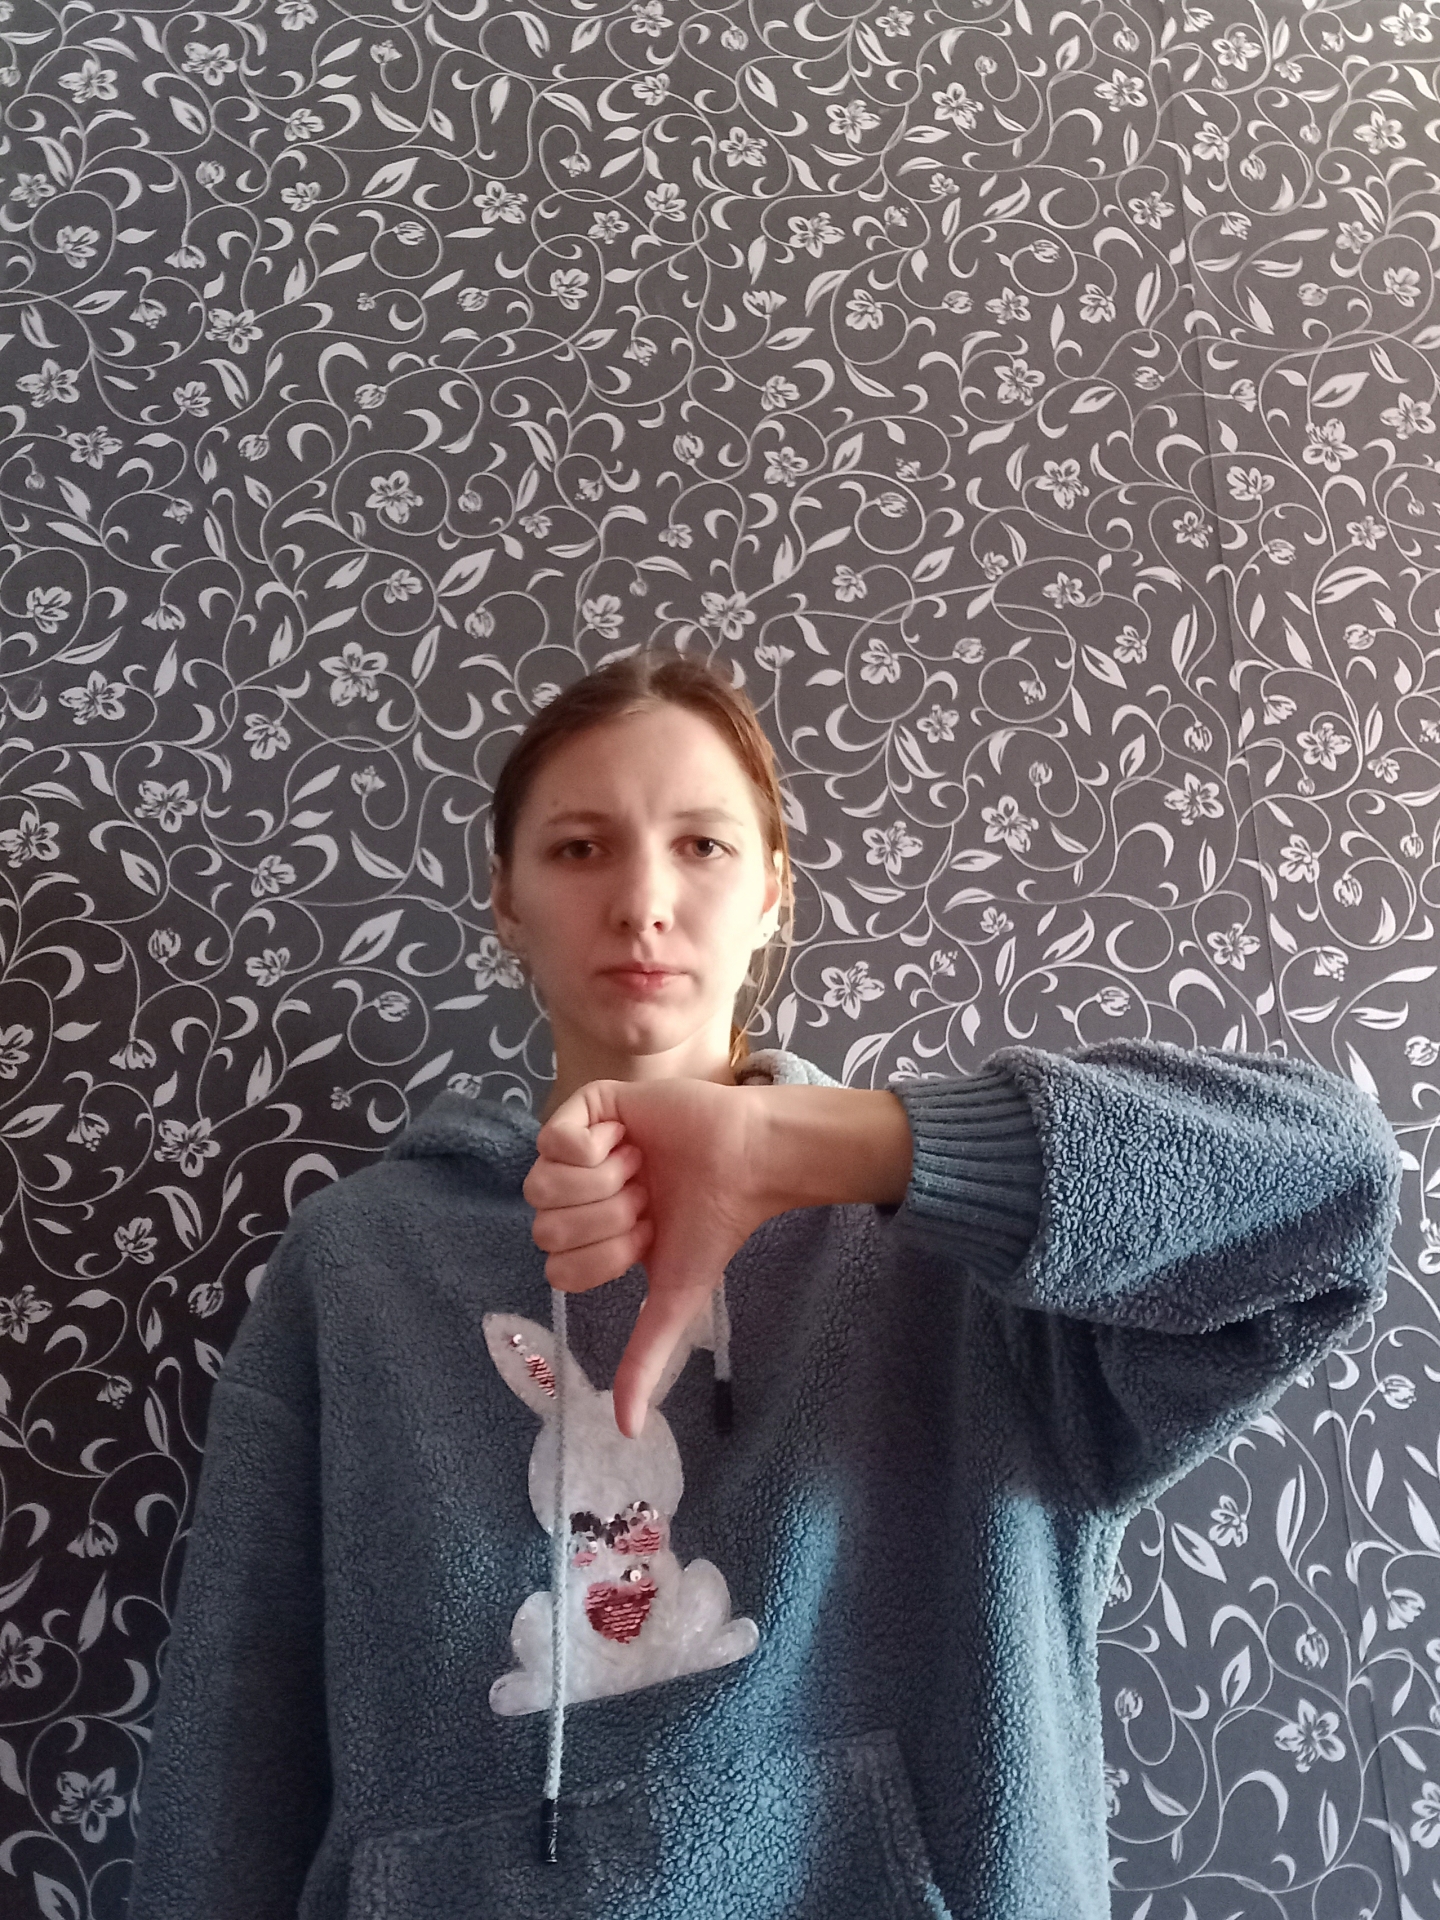
Label: clear